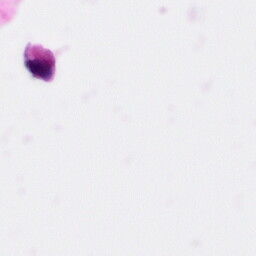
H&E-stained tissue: Pancreatic